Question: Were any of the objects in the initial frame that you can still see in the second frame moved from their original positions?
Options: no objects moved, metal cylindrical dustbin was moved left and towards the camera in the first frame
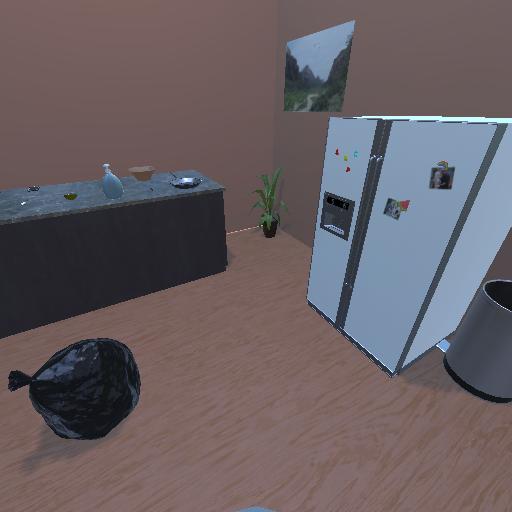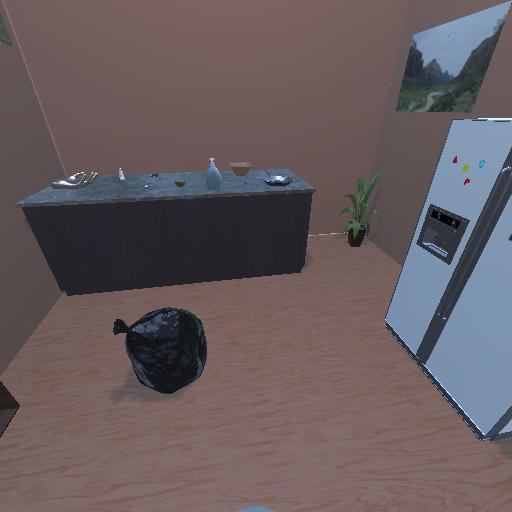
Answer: no objects moved